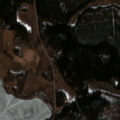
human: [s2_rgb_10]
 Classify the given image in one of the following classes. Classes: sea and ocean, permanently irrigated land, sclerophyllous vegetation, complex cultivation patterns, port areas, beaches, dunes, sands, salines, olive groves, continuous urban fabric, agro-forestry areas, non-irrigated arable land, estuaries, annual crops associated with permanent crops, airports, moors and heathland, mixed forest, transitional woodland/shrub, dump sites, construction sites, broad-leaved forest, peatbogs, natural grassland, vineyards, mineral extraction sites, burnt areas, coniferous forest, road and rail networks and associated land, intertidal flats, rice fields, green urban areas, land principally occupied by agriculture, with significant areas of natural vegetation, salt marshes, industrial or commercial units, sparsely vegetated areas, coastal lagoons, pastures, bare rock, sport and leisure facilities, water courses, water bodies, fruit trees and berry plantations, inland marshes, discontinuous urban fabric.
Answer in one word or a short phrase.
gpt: non-irrigated arable land, coniferous forest, mixed forest, water bodies